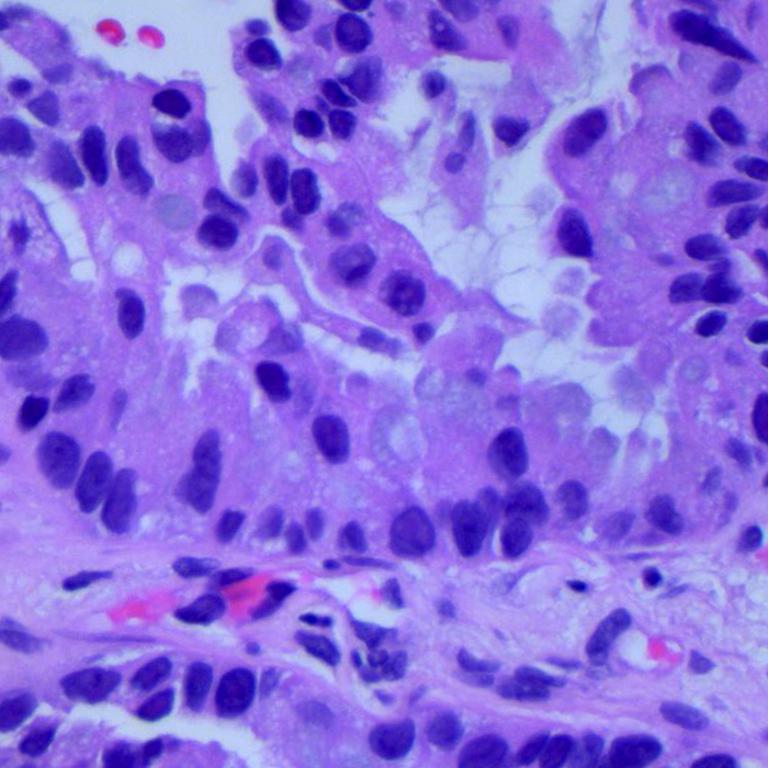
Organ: lung
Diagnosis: adenocarcinomas